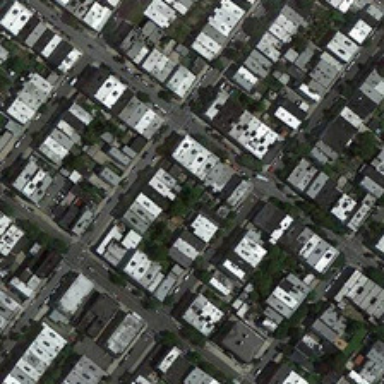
Many buildings and green trees are in a dense residential area .